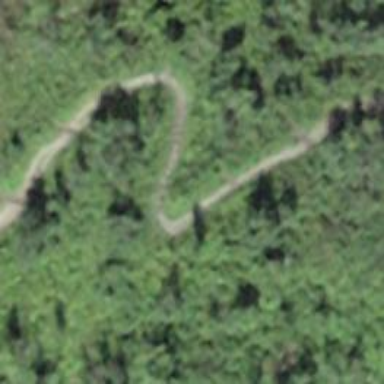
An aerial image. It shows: Path.